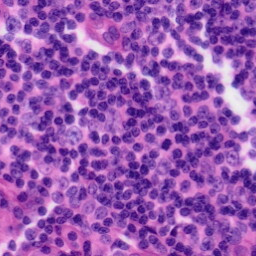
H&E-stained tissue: Tonsil